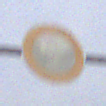
Verkehrszeichen: VerbotFahrzeugeAllerArt
Umgebung: Outdoor, Suburban
Tageszeit: Midday
Wetter: Overcast
Licht: Natural
Jahreszeit: NotSpecified
Kontrast: LowContrast